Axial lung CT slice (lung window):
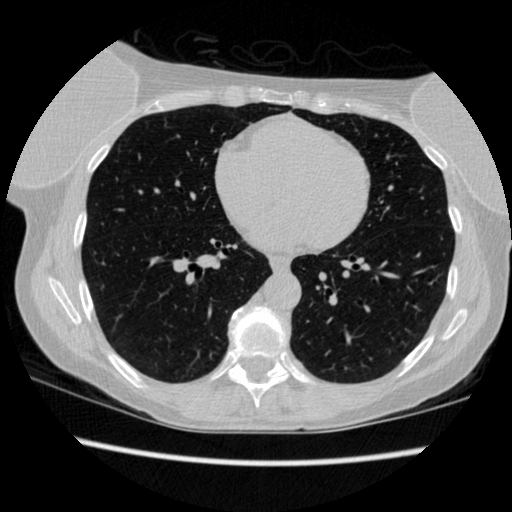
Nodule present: no